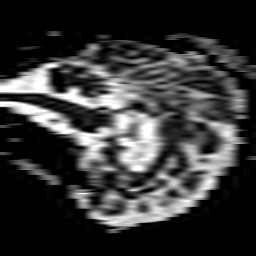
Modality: ADC
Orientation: sagittal
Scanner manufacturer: philips
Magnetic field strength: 3 T
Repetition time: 4.116 s
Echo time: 0.06134 s